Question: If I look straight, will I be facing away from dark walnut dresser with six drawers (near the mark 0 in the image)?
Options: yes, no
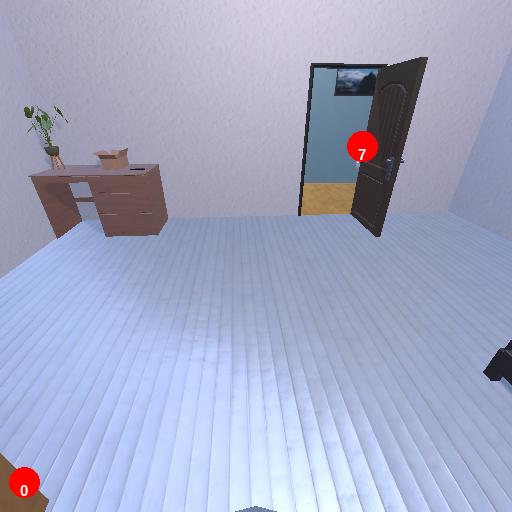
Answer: yes